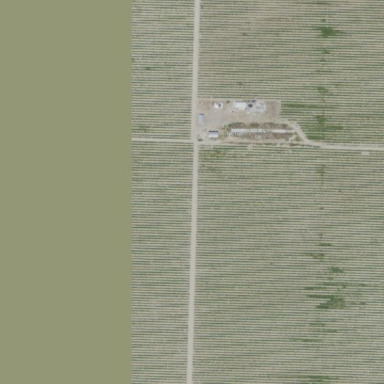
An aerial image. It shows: Vineyard.